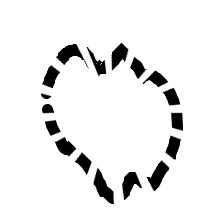
Shape: circle